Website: apple
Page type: cart
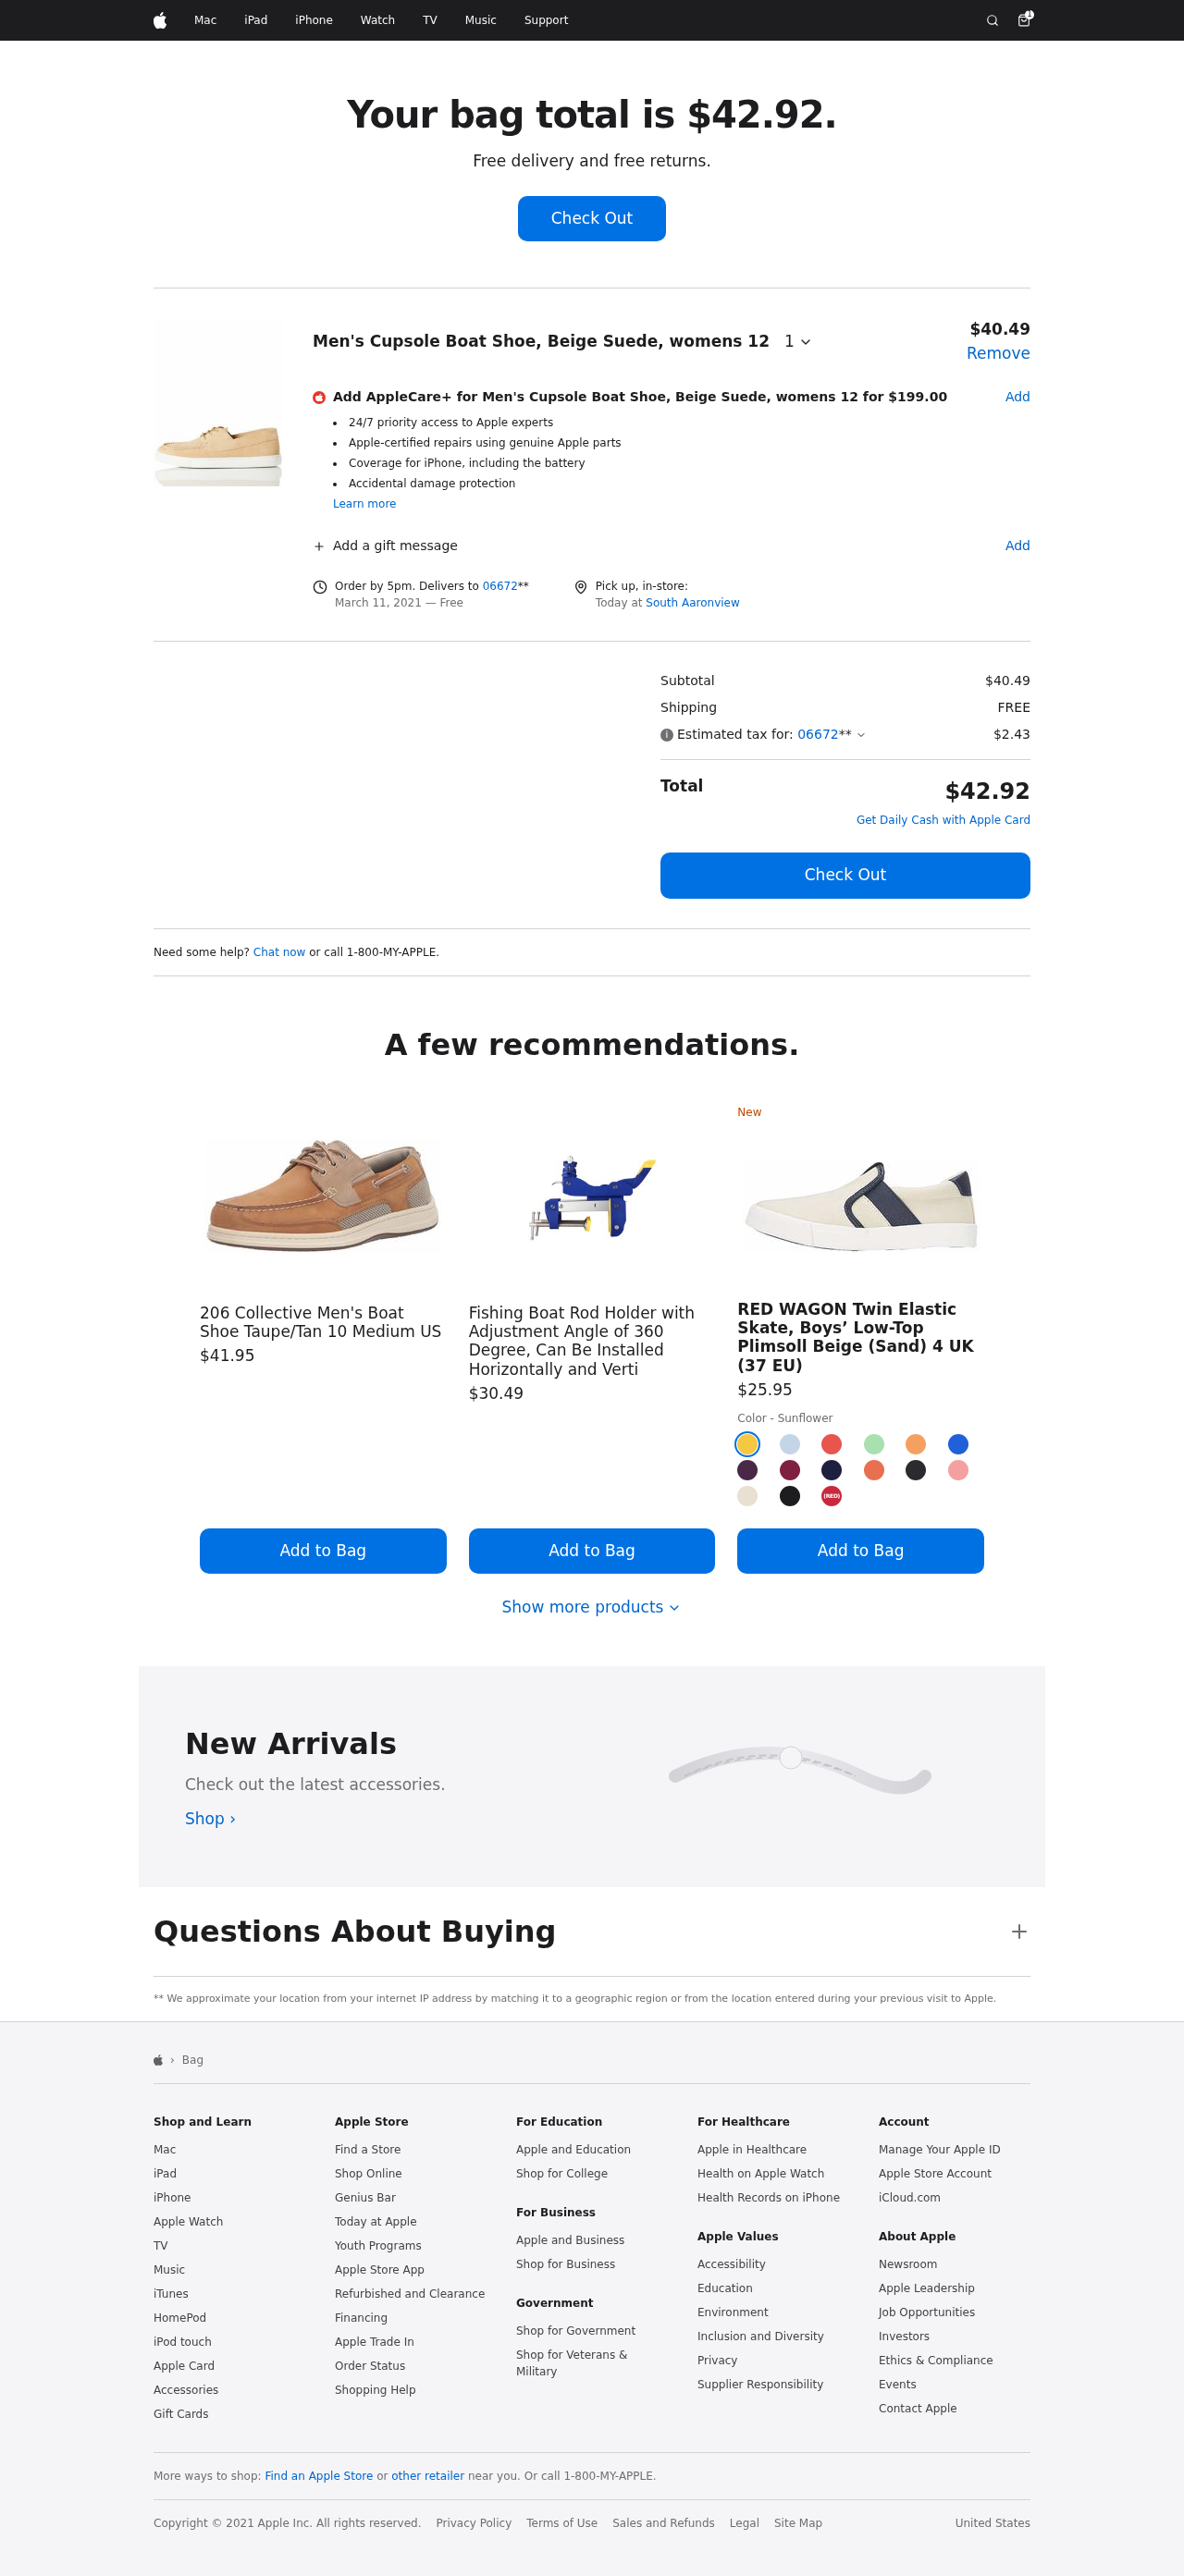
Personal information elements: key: PII_CITY
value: South Aaronview
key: PII_POSTCODE
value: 06672
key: PII_POSTCODE2
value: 06672
Product elements: key: PRODUCT1_NAME
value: Men's Cupsole Boat Shoe, Beige Suede, womens 12
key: PRODUCT1_PRICE
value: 40.49
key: PRODUCT1_QUANTITY
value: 1
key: PRODUCT2_NAME
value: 206 Collective Men's Boat Shoe Taupe/Tan 10 Medium US
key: PRODUCT2_PRICE
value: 41.95
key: PRODUCT3_NAME
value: Fishing Boat Rod Holder with Adjustment Angle of 360 Degree, Can Be Installed Horizontally and Verti
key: PRODUCT3_PRICE
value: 30.49
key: PRODUCT4_NAME
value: RED WAGON Twin Elastic Skate, Boys’ Low-Top Plimsoll Beige (Sand) 4 UK (37 EU)
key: PRODUCT4_PRICE
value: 25.95
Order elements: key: ORDER_NUM_ITEMS
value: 1
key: ORDER_TOTAL
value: $42.92
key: ORDER_SHIPPING_DATE
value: March 11, 2021
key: ORDER_SUBTOTAL
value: $40.49
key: ORDER_SHIPPING_COST
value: FREE
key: ORDER_TAX
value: $2.43